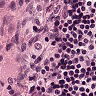
Metastatic tissue present: no